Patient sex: F
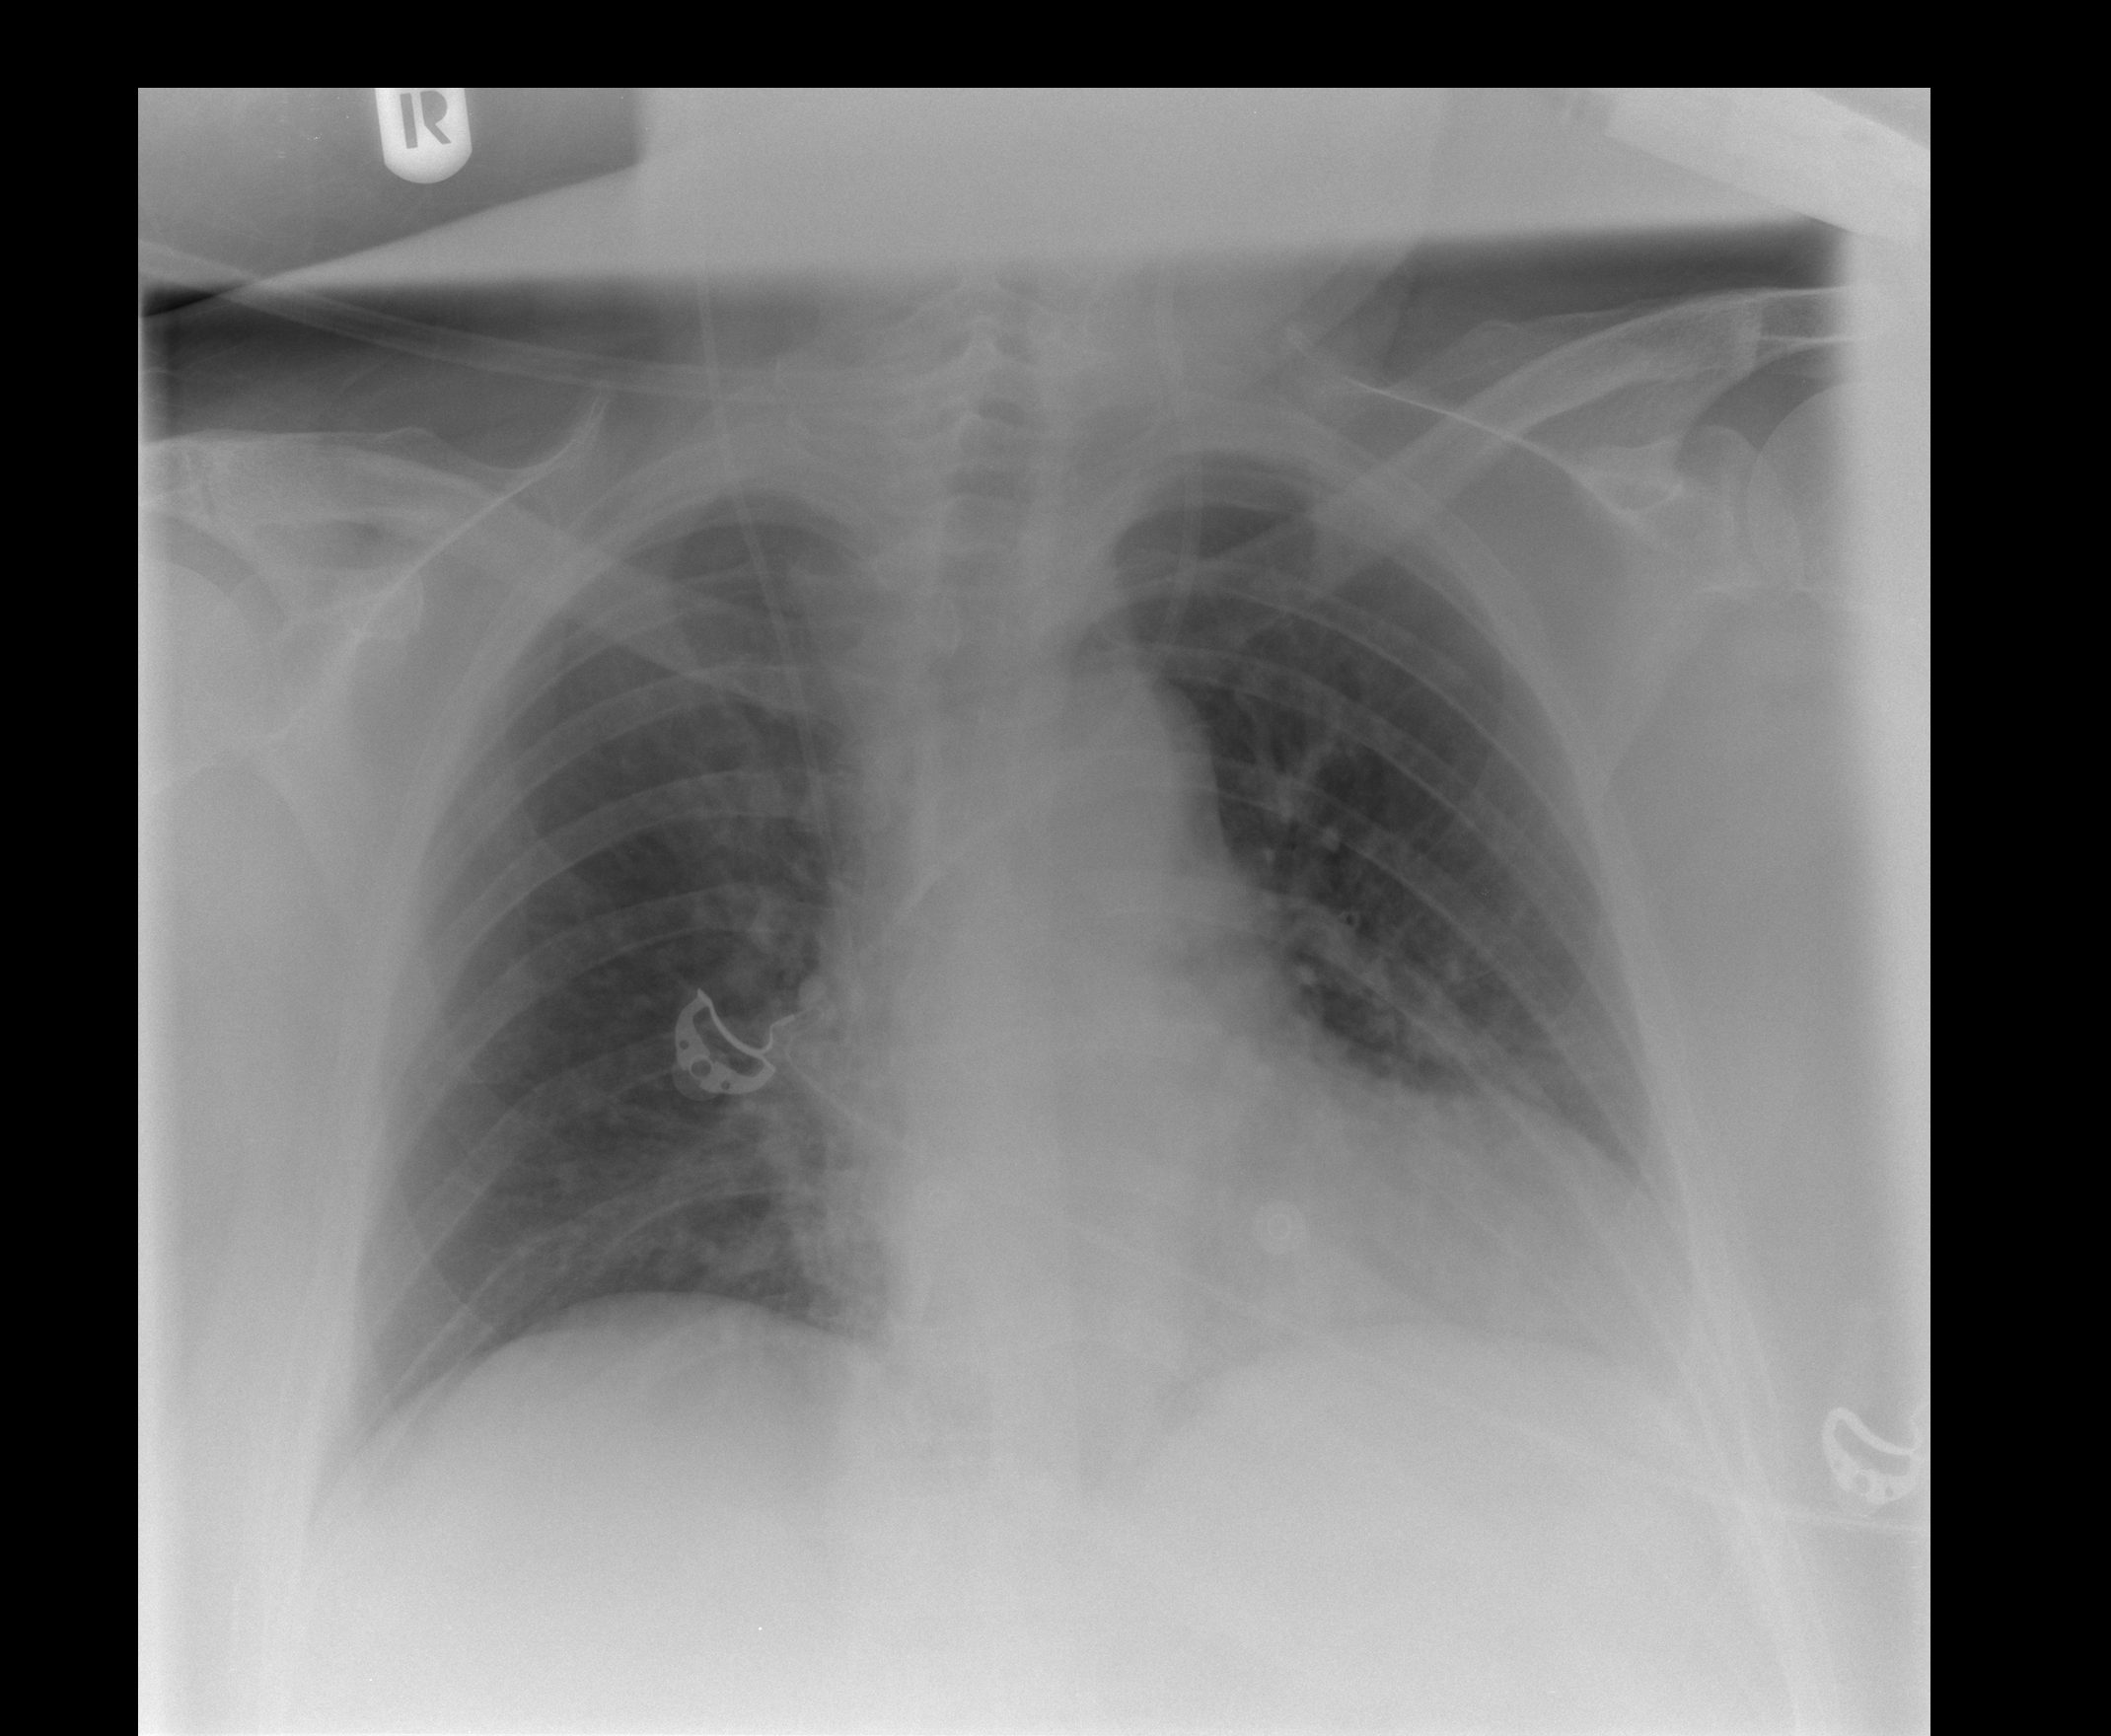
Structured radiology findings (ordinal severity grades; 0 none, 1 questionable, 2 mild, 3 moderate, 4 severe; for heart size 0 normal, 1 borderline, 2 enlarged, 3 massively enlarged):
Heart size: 0
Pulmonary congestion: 2
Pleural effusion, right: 0
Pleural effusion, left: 0
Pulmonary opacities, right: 0
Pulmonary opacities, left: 0
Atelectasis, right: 0
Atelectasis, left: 0